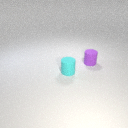
small cyan rubber cylinder in front of small purple rubber cylinder